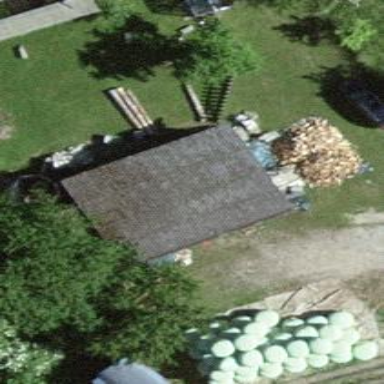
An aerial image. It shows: Shed.